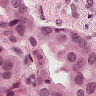
Metastatic tissue present: yes